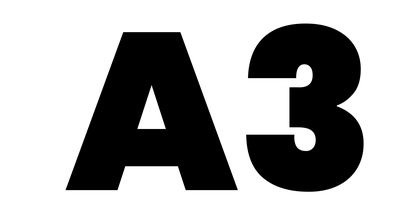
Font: Poppins-Black